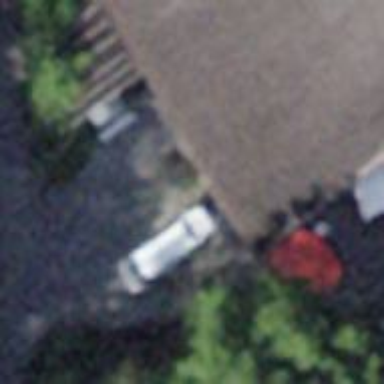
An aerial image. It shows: BBQ amenity.